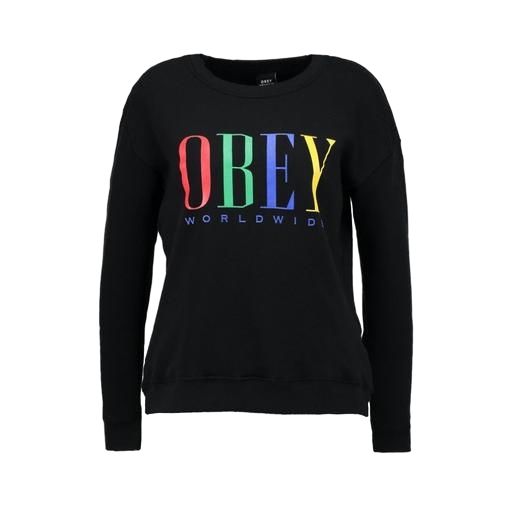
obey logo, multicolor crewneck, multicolor crew neck, white background